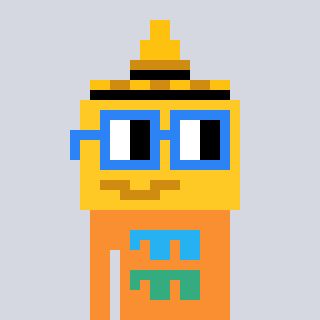
a pixel art character with square blue glasses, a mustard-shaped head and a orange-colored body on a cool background